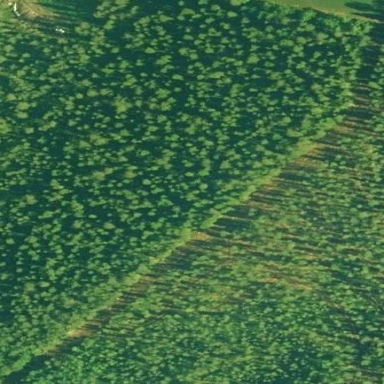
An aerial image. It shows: Forest area.